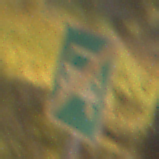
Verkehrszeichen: EndeKraftfahrstrasse
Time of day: Night
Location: Outdoor (Suburban)
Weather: PartlyCloudy
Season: NotSpecified
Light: Artificial